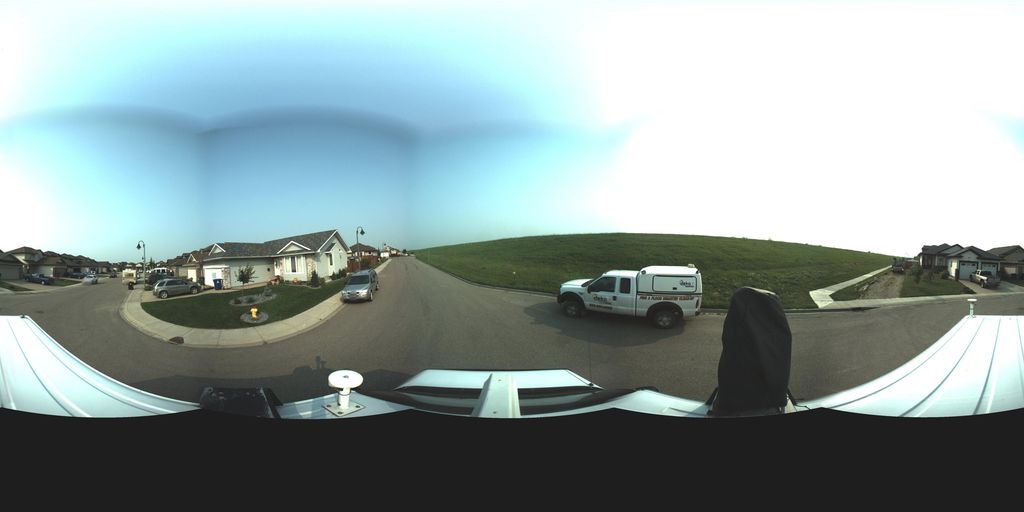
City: saskatoon